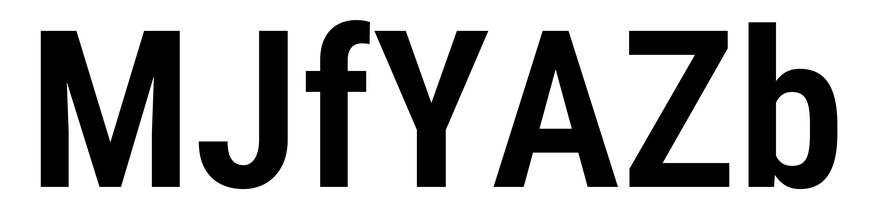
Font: Roboto_Condensed_SemiBold